Question: I have a WinForms combobox to which I bind a list of anonymous objects (printer descriptions and locations).
The here is a to select a default printer (which matches printer location).
But within a 'foreach' loop below, I am having trouble accessing the anonymous object's properties.

I know of a work-around (I tried a private nested DTO with Location & Description property)
but ?
Maybe I was just lazy here...
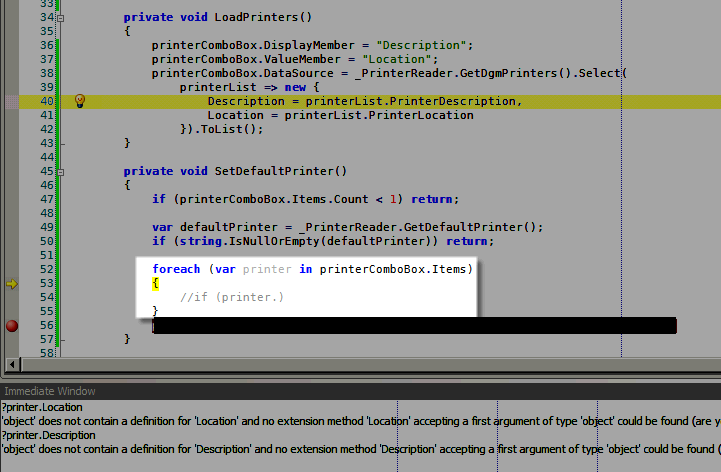
Answer: There are, but they're far more hackish. Go with the concrete class.
To name a few:
1. Reflection
2. Typing by example
But to be sure, both of the above items will require more coding than it will take to create a simple POCO.